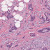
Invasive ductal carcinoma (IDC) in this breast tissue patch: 1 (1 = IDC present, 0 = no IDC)